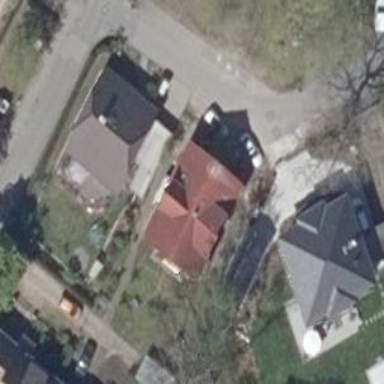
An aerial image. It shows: Gabled roofed house.